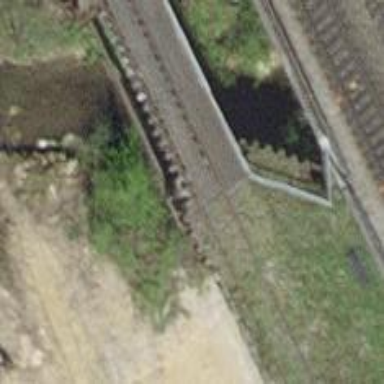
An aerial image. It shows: Bridge over single railway siding track.